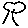
Label: tree